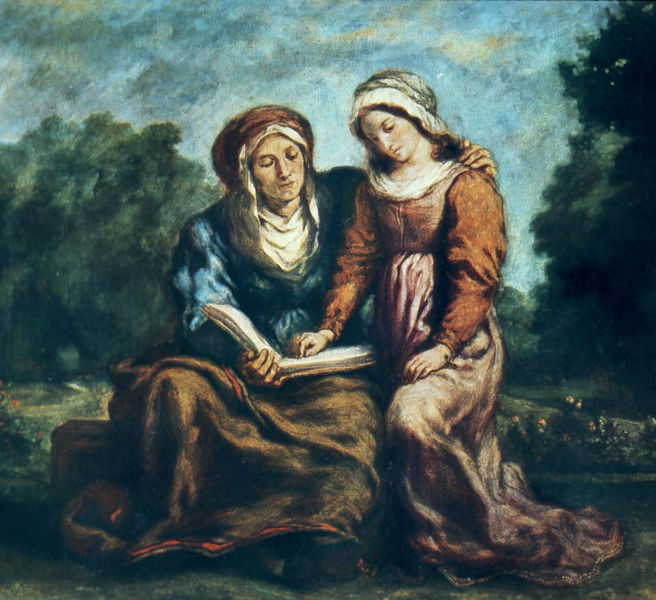
Titel: Die Erziehung der Jungfrau Maria
Künstler: Eugène Delacroix
Standort: Paris
Institution: Collection Maurice Genevoix
Schlagwörter: baum, blau, dunkel, gemälde, gruppe, hand, himmel, mann, umhang, bäume, frauen, grün, landschaft, menschen, mädchen, sitzen, blumen, braun, finger, frau, hell, kleid, kleider, kopfbedeckungen, weiss, ölbild, gras, rasen, rosen, rot, schleier, tuch, wiese, wolke, haube, malerei, rock, alt, jung, arm, barock, bibel, falten, gesicht, trauer, bild, hände, erde, natur, busch, büsche, gewand, haare, mantel, sitzend, tücher, decke, mutter, paar, tochter, pflanzen, rosa, schulter, wald, garten, umarmung, zwei, unterricht, mauer, bank, romantik, blue, hands, oil, robes, white, women, bench, dress, dresses, girls, green, hair, old, painting, robe, sitting, woman, kopftuch, lesen, flowers, oil painting, two, faltenwurf, knie, zeigen, grun, doppelbildnis, buch, amme, trost, clouds, sky, tree, field, girl, orange, young, trees, frei, elisabeth, grass, deuten, drawing, lernen, maria, turban, jun, mother, hats, sketch, couple, pair, vorlesen, anna, beschützen, schutz, reading, outside, delacroix, leonardo da vinci, artist, read, beratung, ratschlag, erziehung, book, learning, rün, gowns, lehren, schülerin, anna selbdritt, behütet, nachschlagen, bible, maiden, lektion, daughter, landschaftshintergrund, woods, pages, madchen, baumg, lehrstunde, student, femme, teacher, teaching, mid-century, mère, classic painting, mother and daughter, renaissans, a woman teaches a girl how to read or a girl shows a woman how to read. middle ages, in the woods